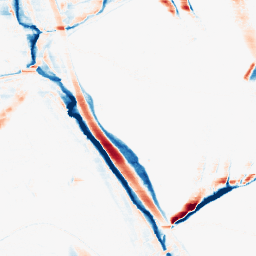
Category: morphological
Decomposition family: morphological_rect
Decomposition parameters: operation: average
width: 20
height: 3
Upsampling method: quadratic
Upsampling parameters: scale: 2
Upsampling scale: 2